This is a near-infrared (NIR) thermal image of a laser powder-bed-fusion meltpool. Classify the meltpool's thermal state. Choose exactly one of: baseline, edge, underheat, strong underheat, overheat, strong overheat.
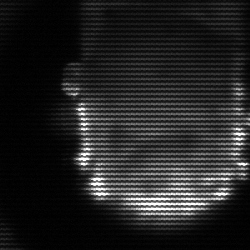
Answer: baseline